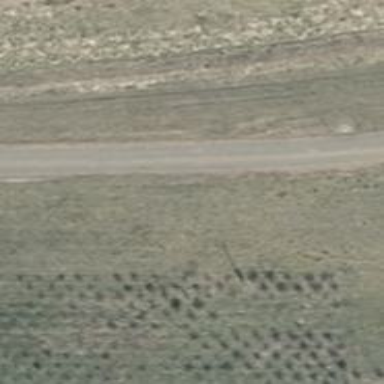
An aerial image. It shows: Service road with compacted grade2 track type surface.